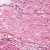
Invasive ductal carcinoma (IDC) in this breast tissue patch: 0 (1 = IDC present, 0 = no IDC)